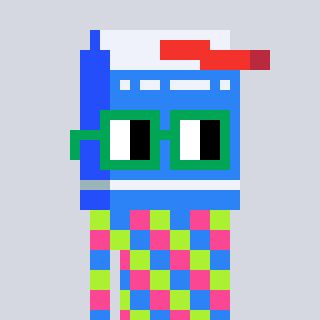
a pixel art character with square green glasses, a milk-shaped head and a foggrey-colored body on a cool background